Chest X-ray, PA view. Patient: 76 years old, sex M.
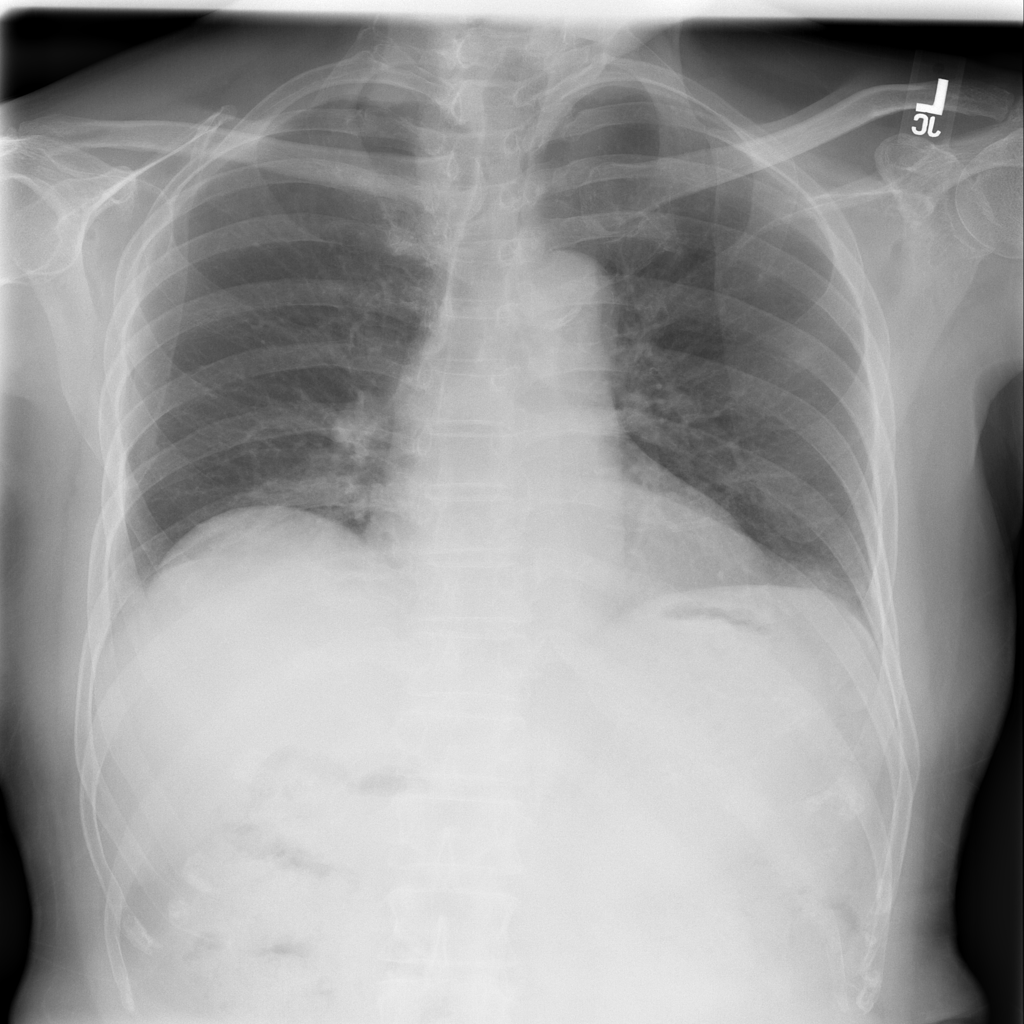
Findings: No Finding